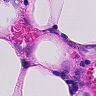
Metastatic tissue present: yes